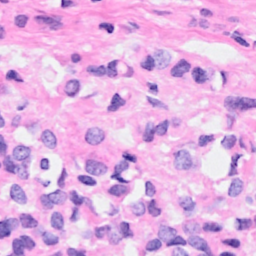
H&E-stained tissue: Breast